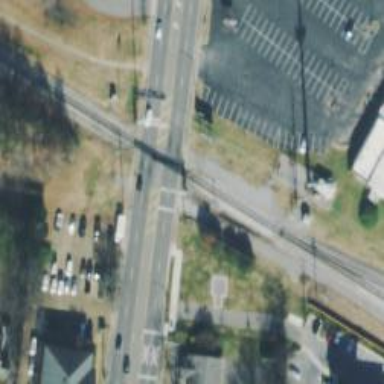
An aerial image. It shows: Crossing for the railway.